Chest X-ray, AP view. Patient: 11 years old, sex M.
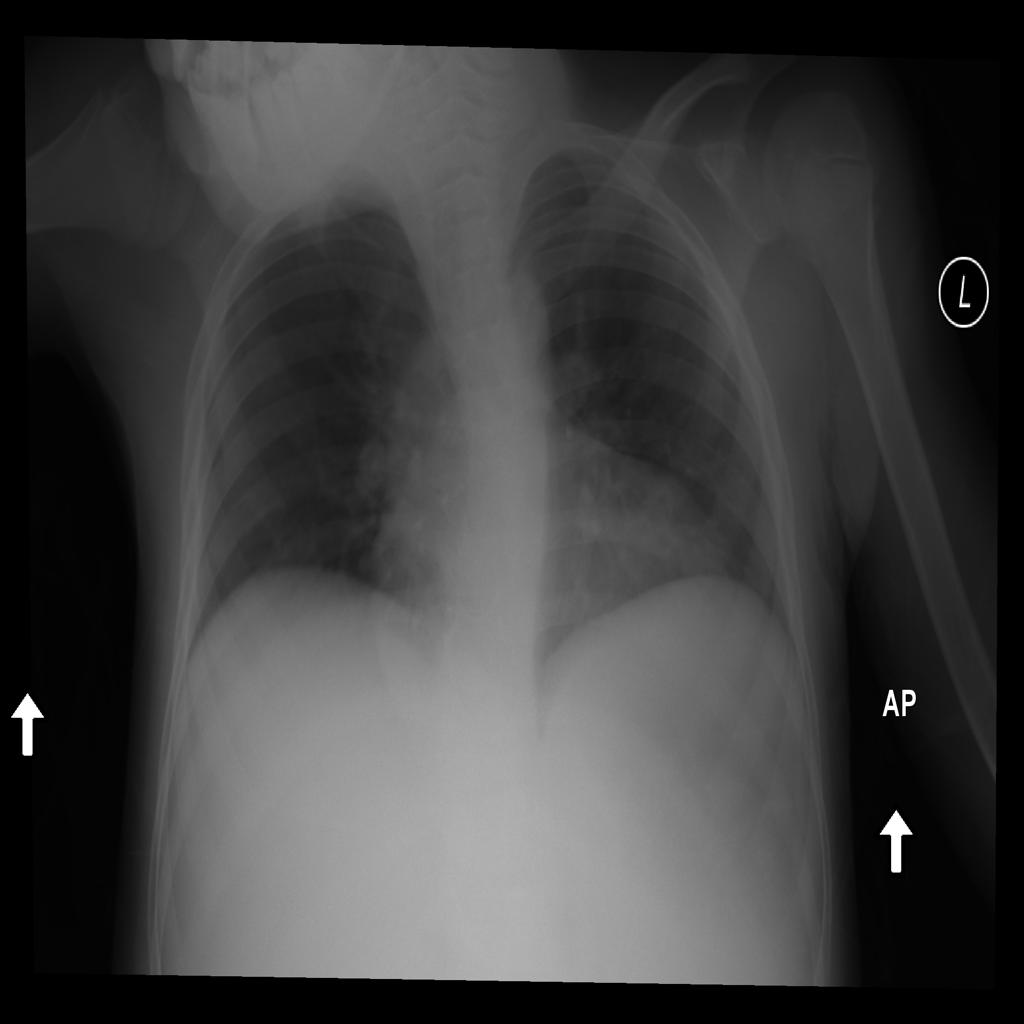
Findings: Infiltration